【题型】选择题　【知识点】函数　【难度】medium
（多选）在同一坐标系下，下列选项中的两个函数的图象与其对应的解析式正确的是（ ）

A

B

C

D
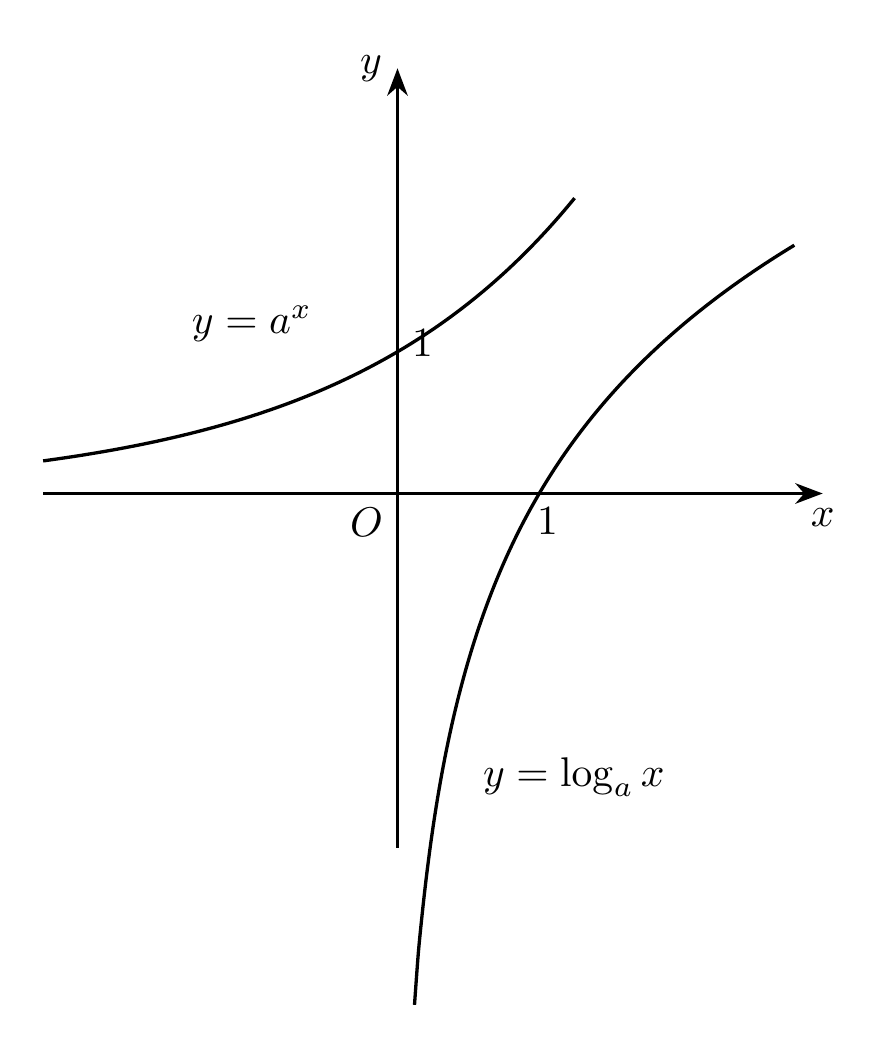
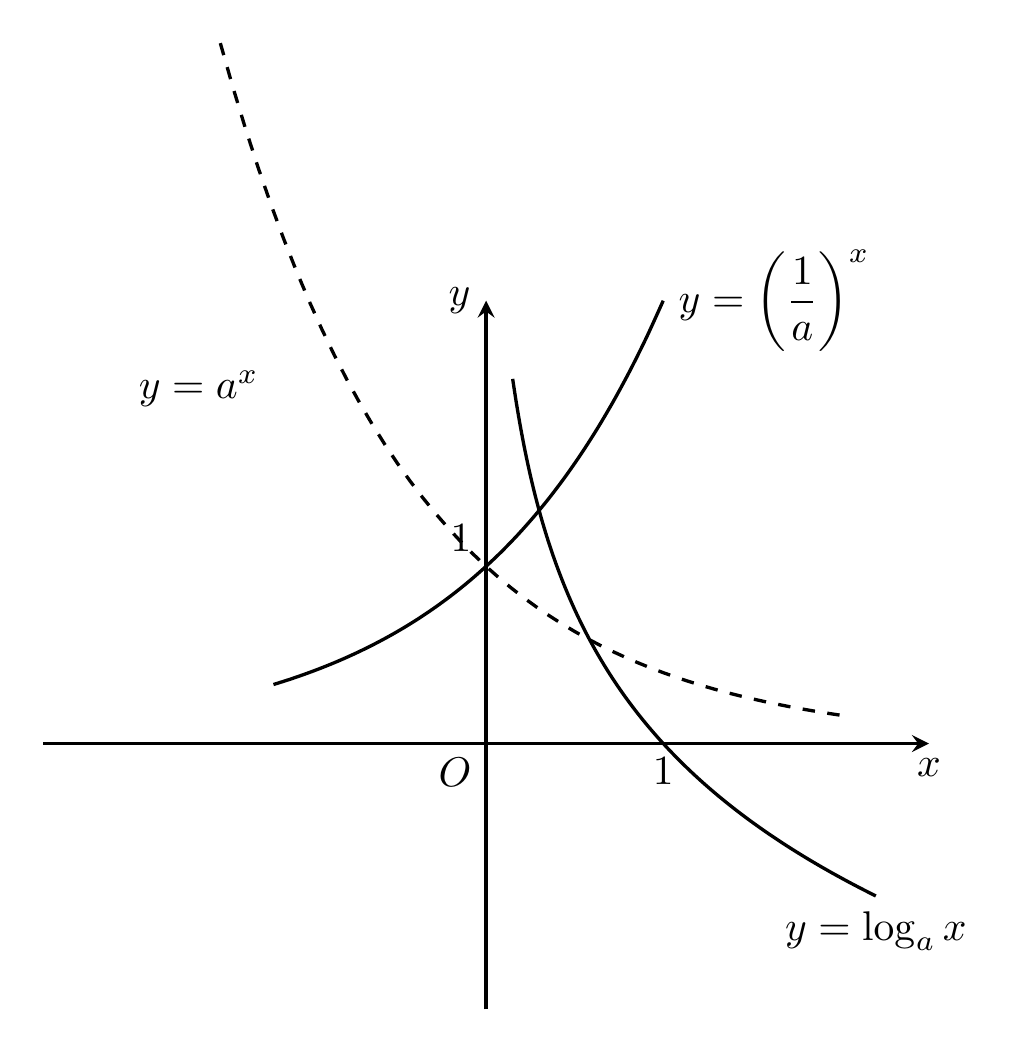
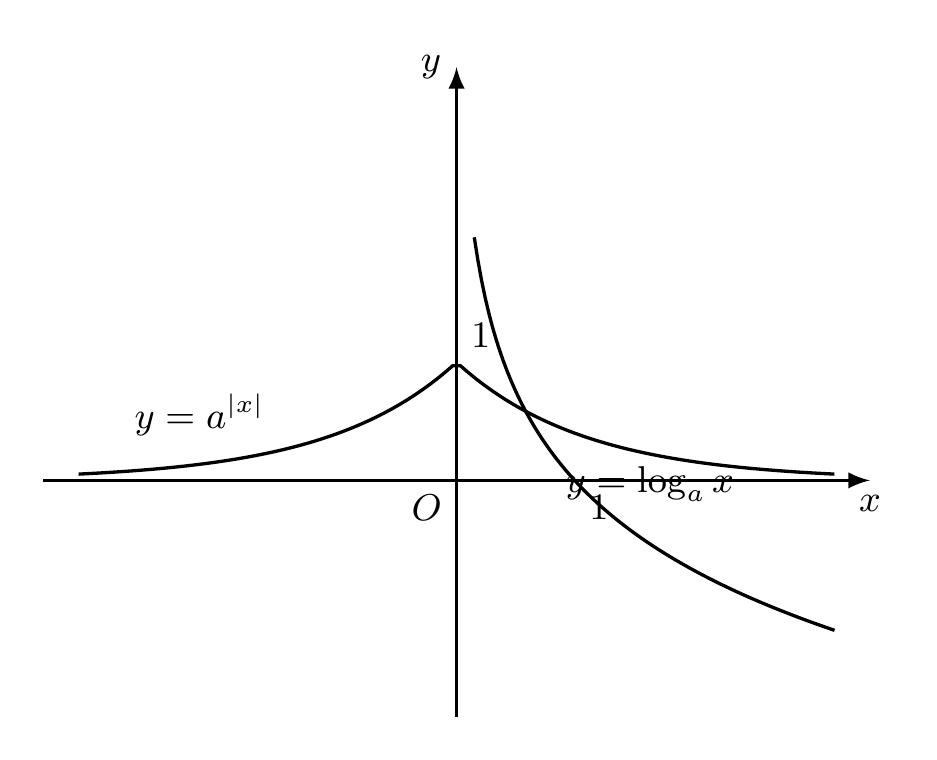
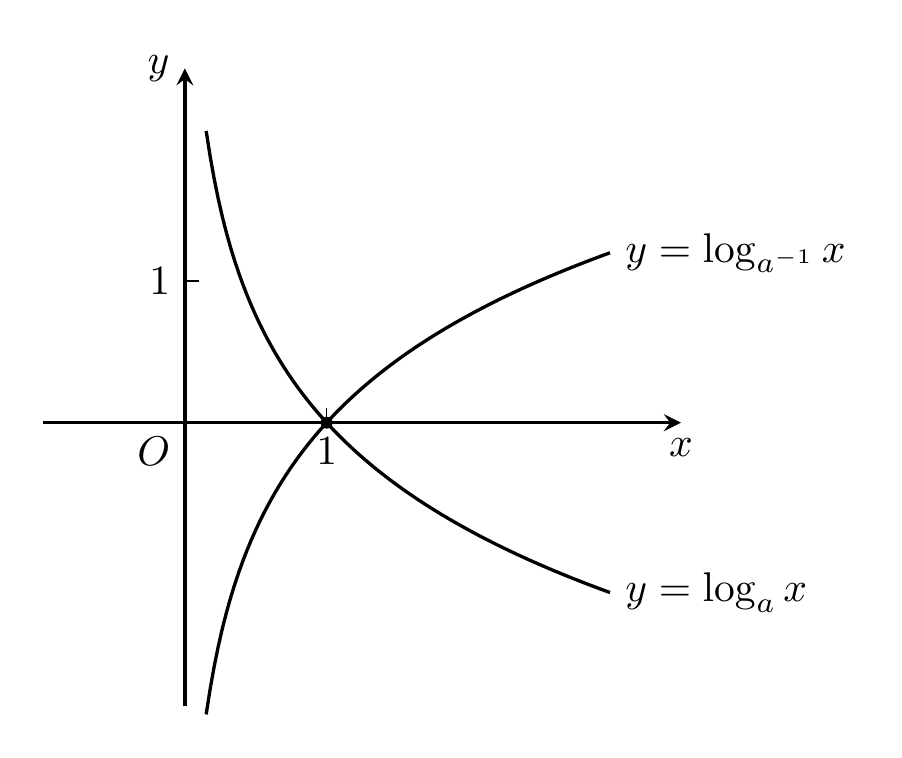
【解答】
\vspace{1em}

\textbf{【答案】} ACD

\vspace{1em}

\textbf{【分析】} 利用反函数性质判断A，利用函数的单调性求解参数范围发现矛盾判断B，结合代入法判断对称性求解C、D即可。

\vspace{1em}

\textbf{【详解】} 对于A，由反函数性质得指数函数$y = a^x$与对数函数$y = \log_a x$互为反函数，则其图象关于直线$y = x$对称，故A正确；

对于B，对于$y = \log_a x$，由对数函数性质得$a > 1$，
对于$y = a^{|x|}$，当$x \ge 0$时，函数变为$y = a^x$，当$x < 0$时，函数变为$y = a^{-x} = \left(\frac{1}{a}\right)^x$，
由图象可得$y = a^{|x|}$在$(-\infty,0)$上单调递增，在$(0,+\infty)$上单调递减，
得到
\[
\begin{cases}
\frac{1}{a} > 1 \\
0 < a < 1
\end{cases},
\]
解得$0 < a < 1$，产生矛盾，故B错误；

对于C，令$y = f(x) = \log_a x$，$y = g(x) = \log_{\frac{1}{a}} x$，
由换底公式得
\[
g(x) = \log_{\frac{1}{a}} x = \frac{\log_a x}{\log_a \frac{1}{a}} = -\log_a x = -f(x),
\]
设点$(x,y)$在$f(x)$上，则$(x,-y)$在$g(x)$上，
可得$f(x)$与$g(x)$关于$x$轴对称，故C正确；

对于D，如图，作出$y = a^x$的图象，

由反函数性质得函数$y = a^x$与函数$y = \log_a x$的图象关于直线$y = x$对称，
而$y = \left(\frac{1}{a}\right)^x = a^{-x}$，设点$(x,y)$在$y = a^x$上，则$(-x,y)$在$y = \left(\frac{1}{a}\right)^x$上，
得到函数$y = a^x$与函数$y = \left(\frac{1}{a}\right)^x$的图象关于$y$轴对称，故D正确。

故选：ACD。
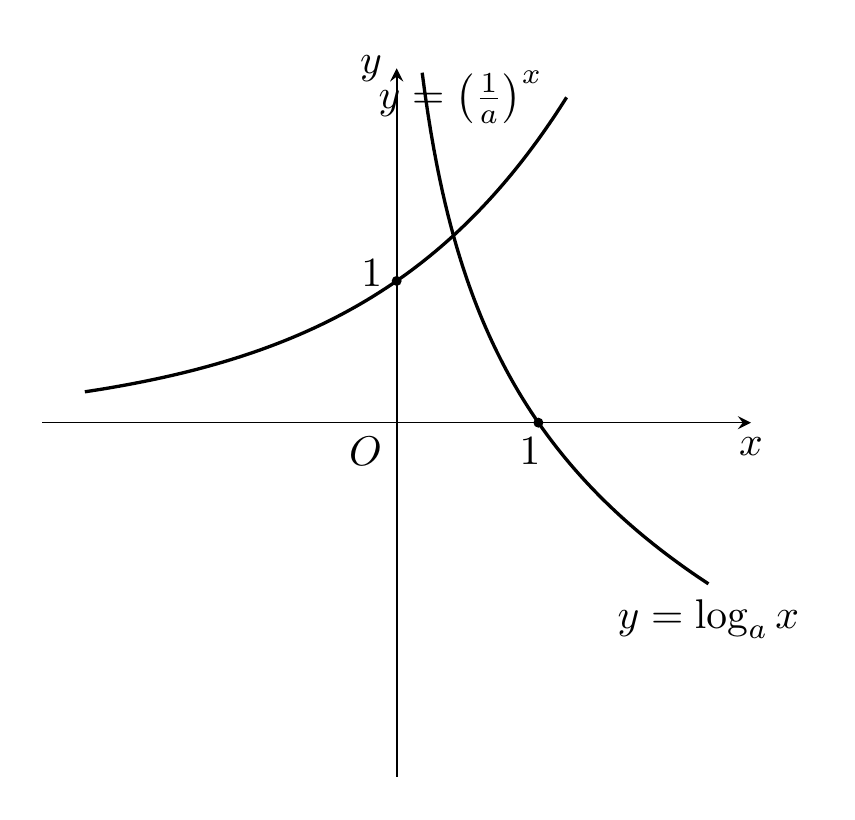